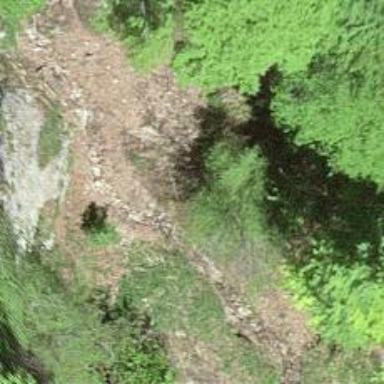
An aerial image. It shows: Cliff in nature.